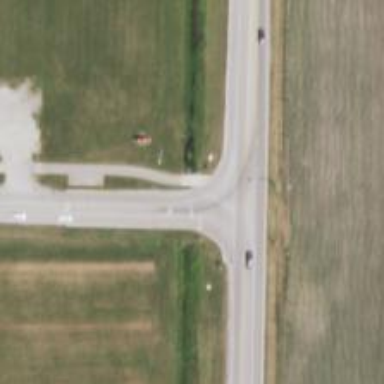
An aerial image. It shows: Solid stop line road marking.